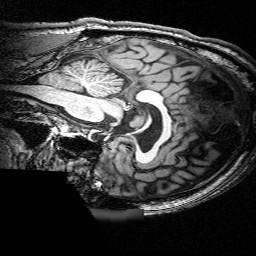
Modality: T1w
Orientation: sagittal
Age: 51
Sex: male
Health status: ill
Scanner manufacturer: siemens
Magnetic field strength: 3 T
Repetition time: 0.0025 s
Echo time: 0.00336 s